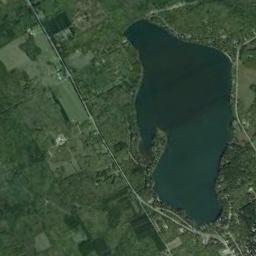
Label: lake